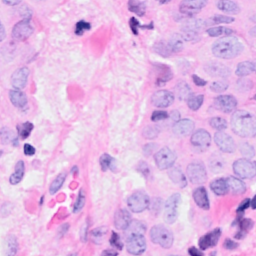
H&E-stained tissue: Breast